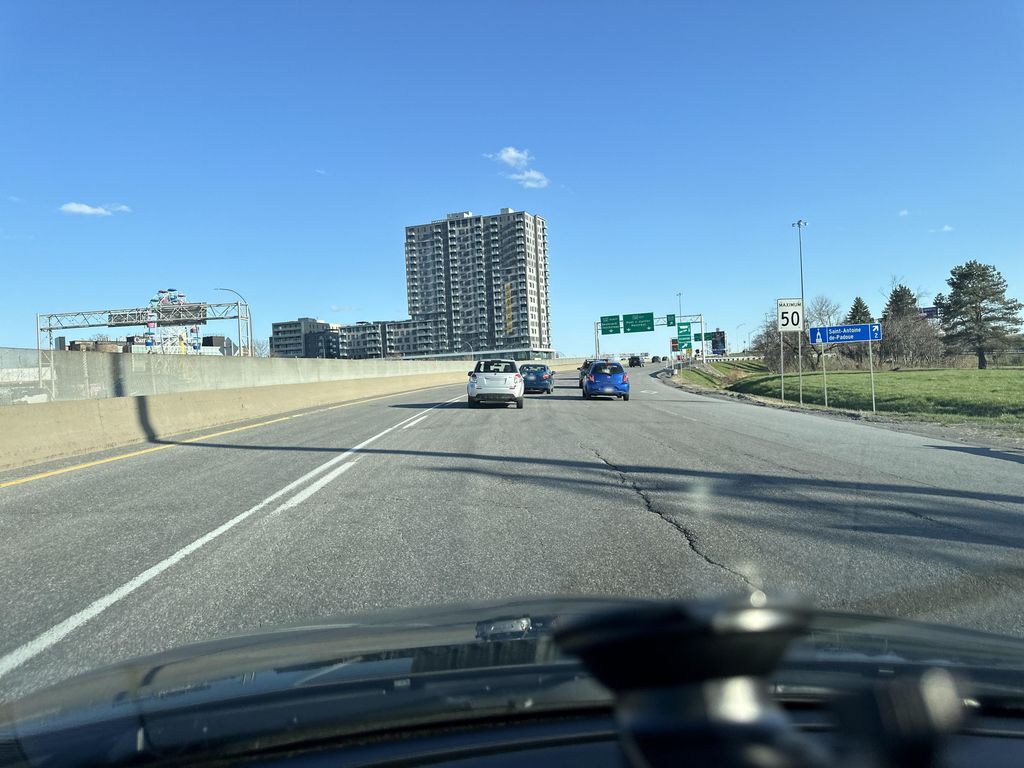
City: montreal